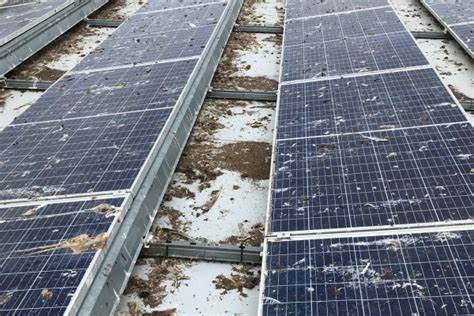
Label: Bird-drop